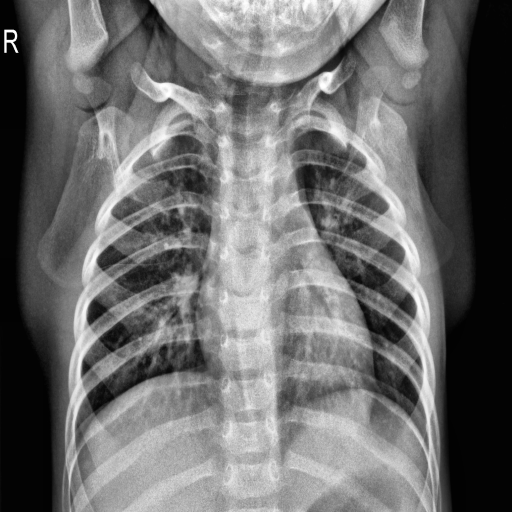
Finding: NORMAL